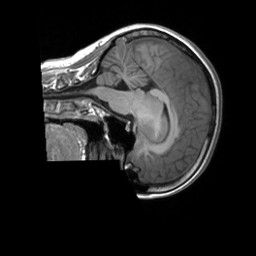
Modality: T1w
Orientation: sagittal
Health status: ill
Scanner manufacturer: siemens
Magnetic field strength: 3 T
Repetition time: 1.7 s
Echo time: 0.00239 s